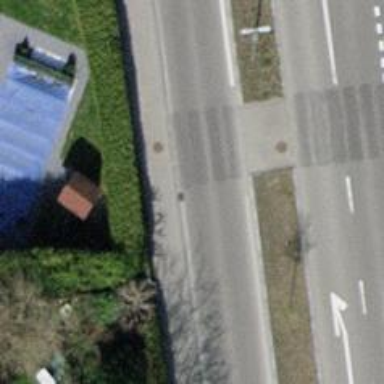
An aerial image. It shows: Zebra or unmarked crossing on the road.